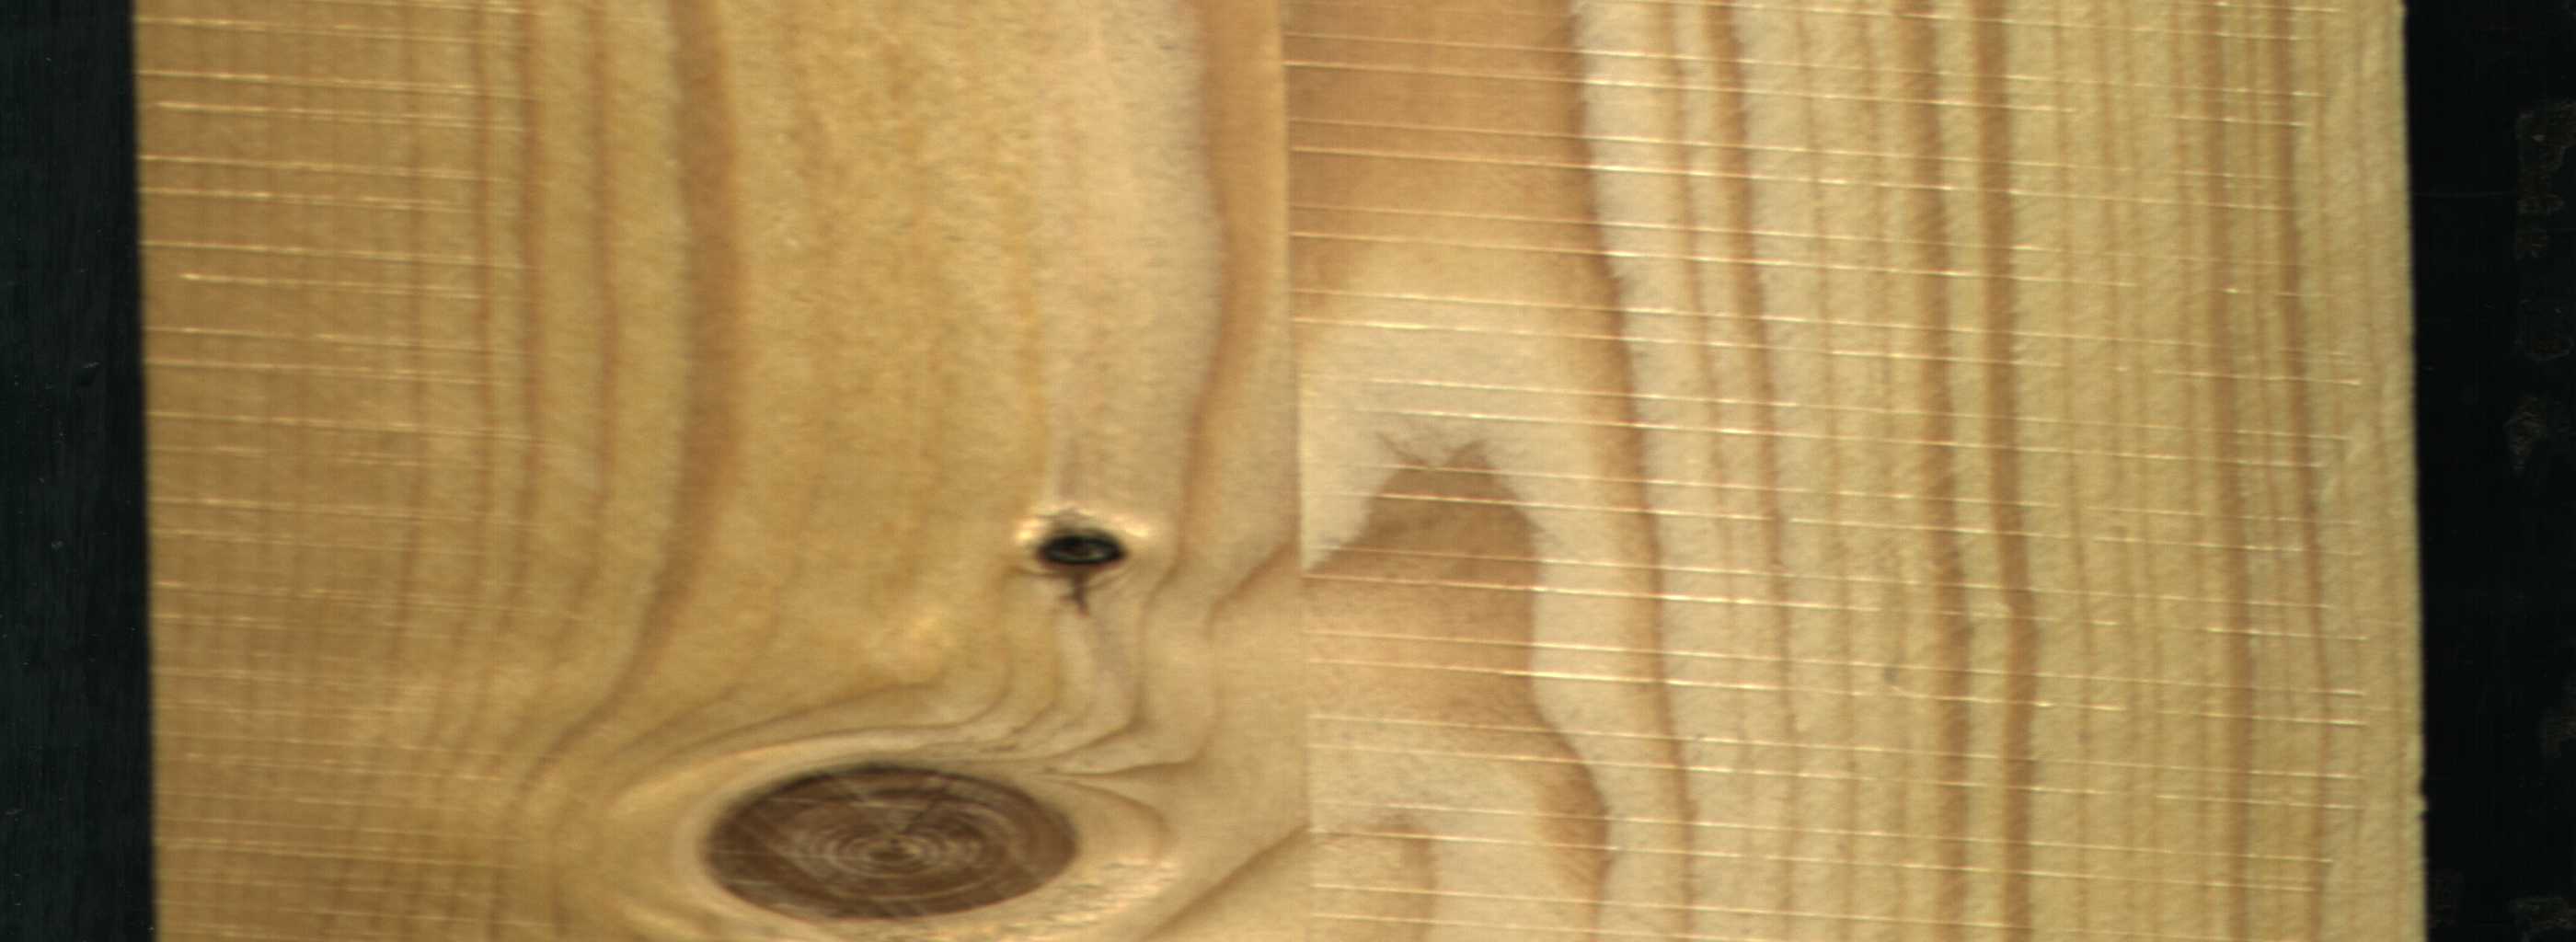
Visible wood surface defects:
Dead_Knot
Live_Knot